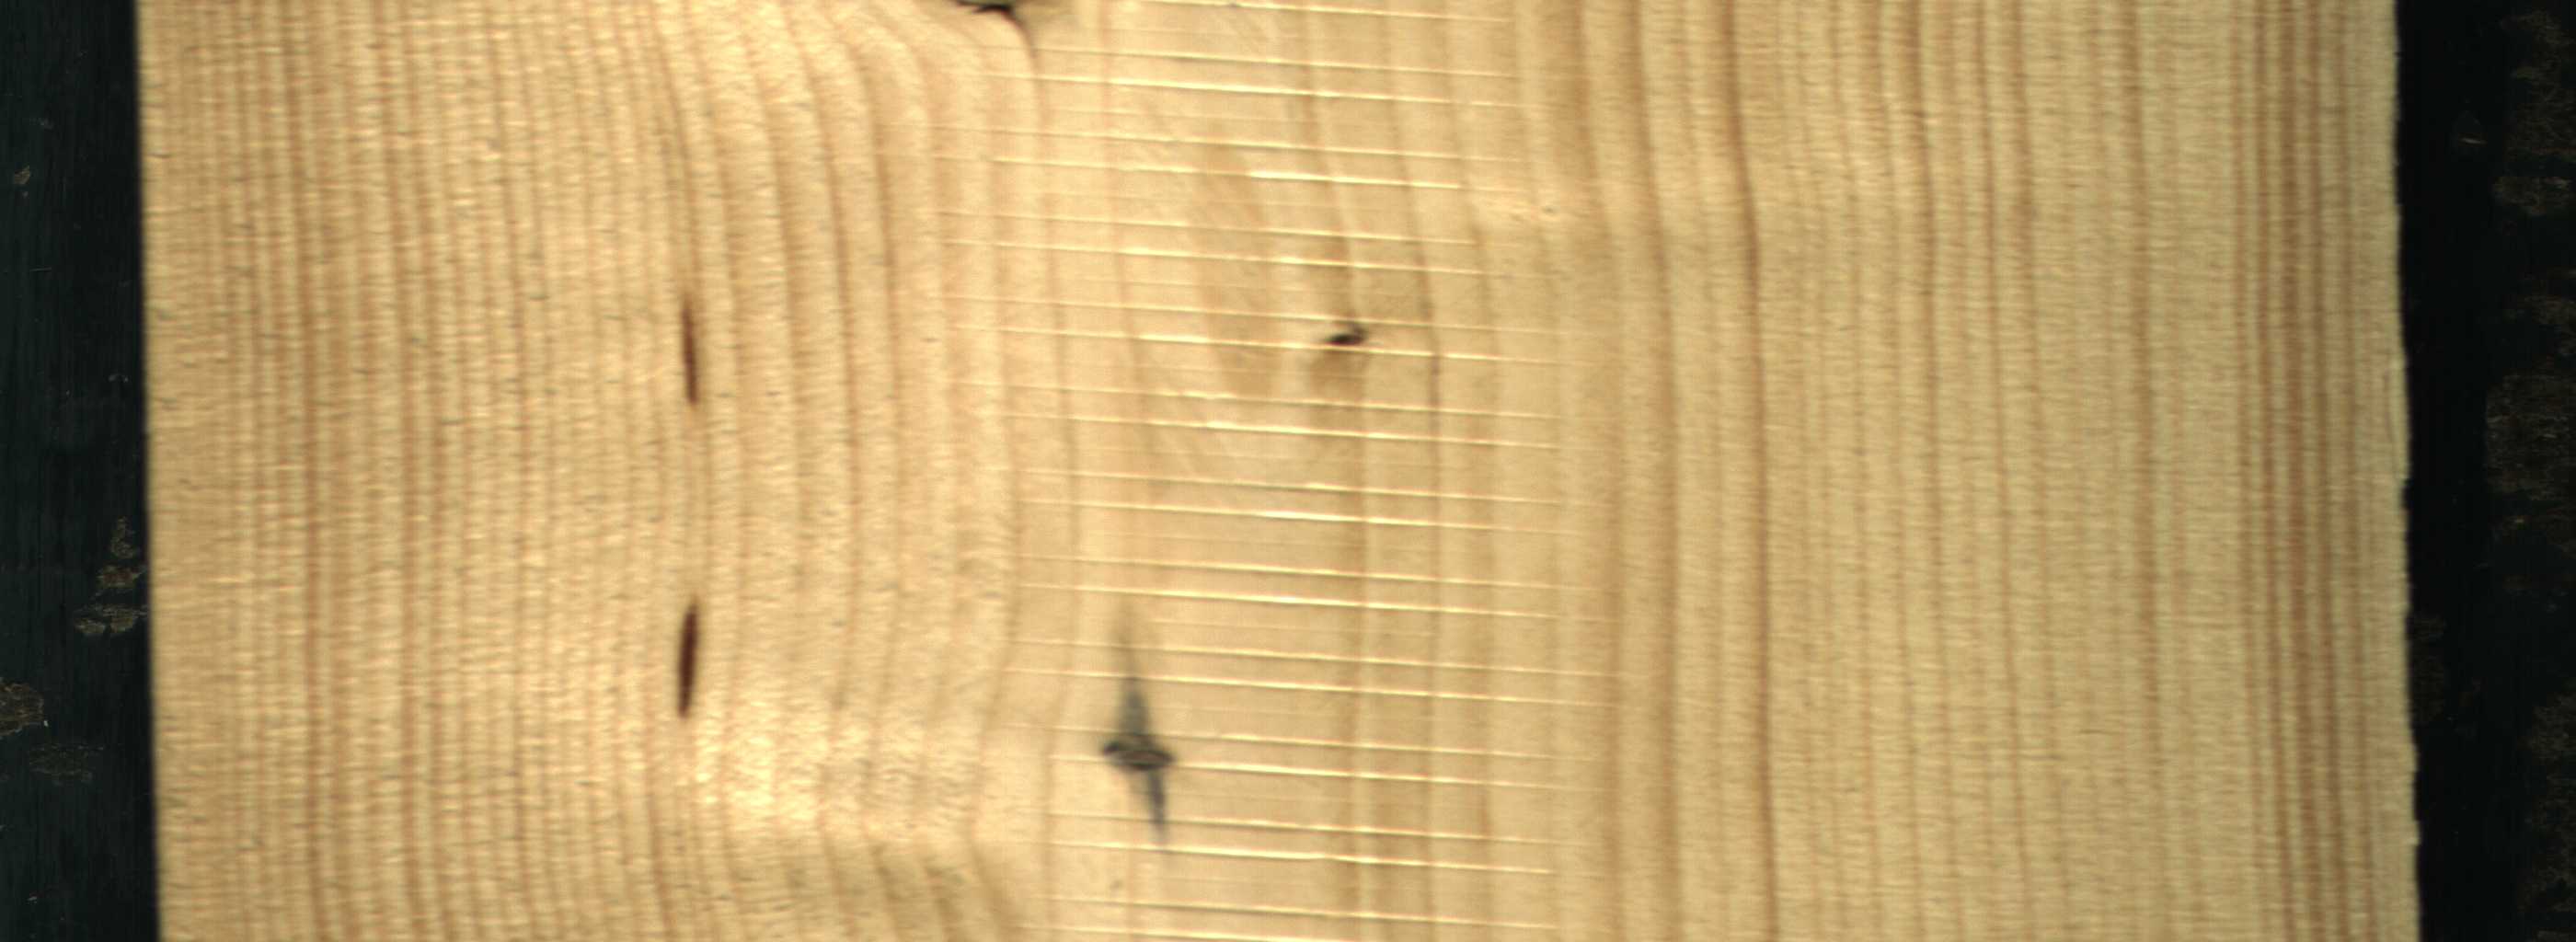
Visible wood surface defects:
resin
resin
Dead_Knot
Dead_Knot
Dead_Knot